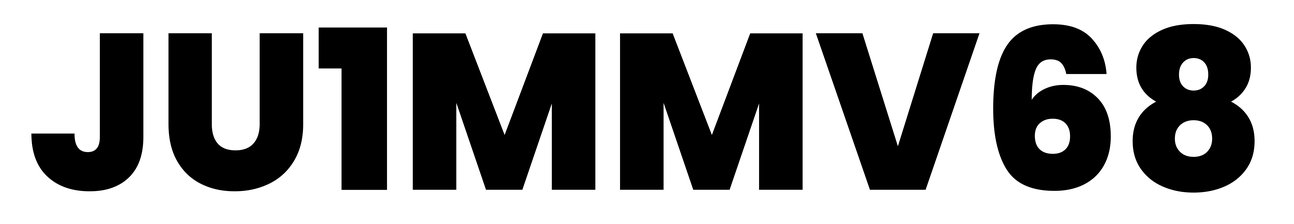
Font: Poppins-ExtraBold